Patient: sex M, age 48
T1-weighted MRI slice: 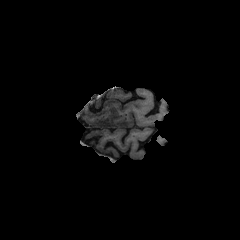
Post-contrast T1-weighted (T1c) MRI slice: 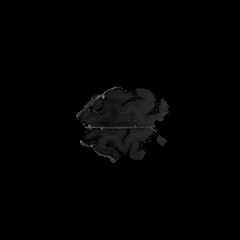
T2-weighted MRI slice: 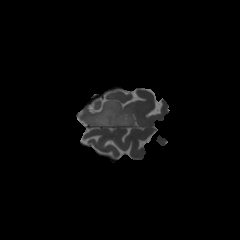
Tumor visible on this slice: yes
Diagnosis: Astrocytoma, IDH-mutant
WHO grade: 3